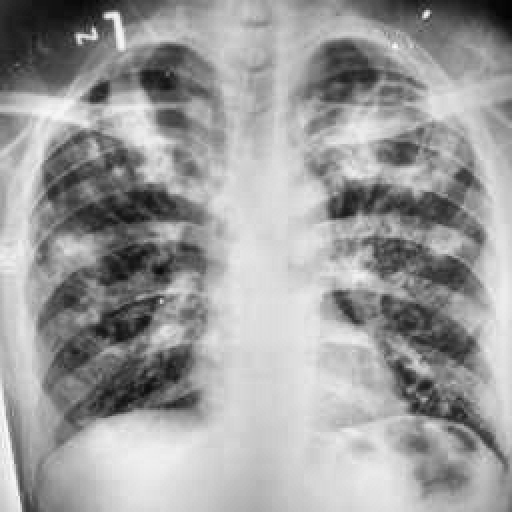
Finding: TUBERCULOSIS